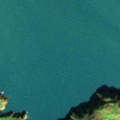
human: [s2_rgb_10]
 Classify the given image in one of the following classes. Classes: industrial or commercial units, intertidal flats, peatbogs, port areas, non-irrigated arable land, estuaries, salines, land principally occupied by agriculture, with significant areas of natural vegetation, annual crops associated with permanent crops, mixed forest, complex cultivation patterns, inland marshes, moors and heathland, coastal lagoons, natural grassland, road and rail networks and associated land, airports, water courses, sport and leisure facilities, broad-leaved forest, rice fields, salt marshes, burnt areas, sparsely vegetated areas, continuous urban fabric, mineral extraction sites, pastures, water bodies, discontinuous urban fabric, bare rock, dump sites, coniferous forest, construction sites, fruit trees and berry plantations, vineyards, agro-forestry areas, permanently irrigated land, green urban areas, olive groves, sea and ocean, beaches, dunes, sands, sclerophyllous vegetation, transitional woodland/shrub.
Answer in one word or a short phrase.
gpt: land principally occupied by agriculture, with significant areas of natural vegetation, sea and ocean